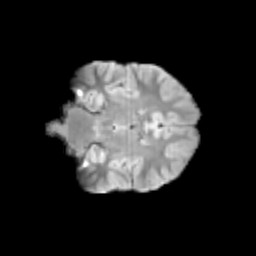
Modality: T2w
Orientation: coronal
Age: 9
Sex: male
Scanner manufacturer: siemens
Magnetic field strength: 3 T
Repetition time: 3.8 s
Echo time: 0.07 s